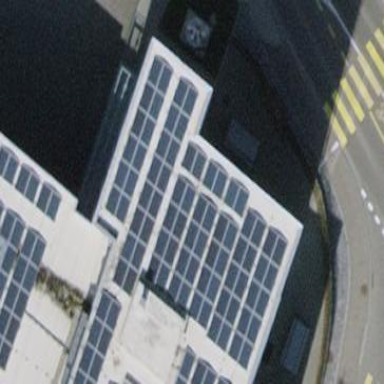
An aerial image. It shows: Solar power generator using photovoltaic method with solar photovoltaic panel types.